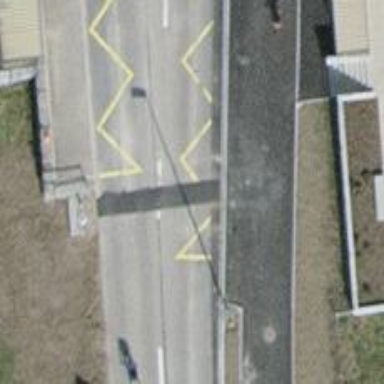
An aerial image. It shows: Bus stop with designated public transport stop position.